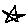
Label: star